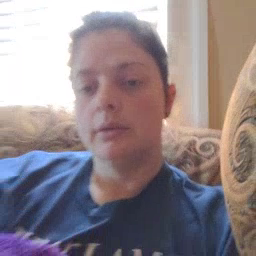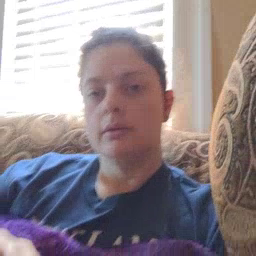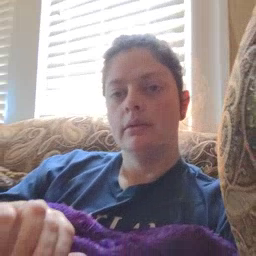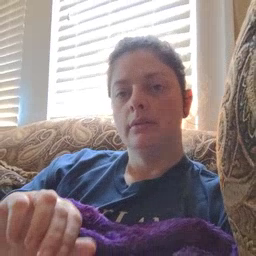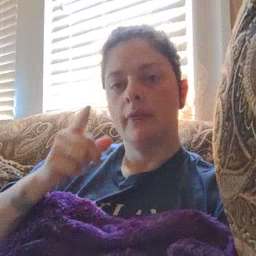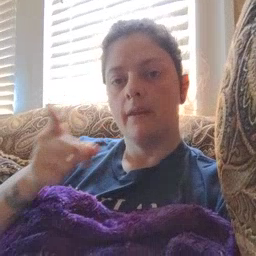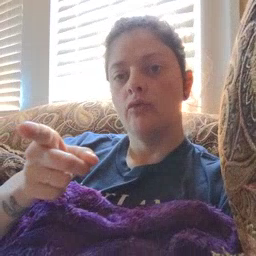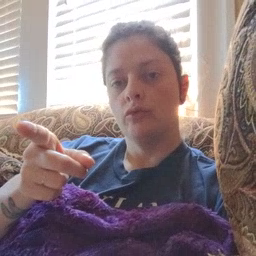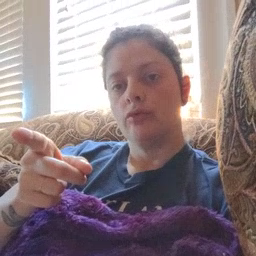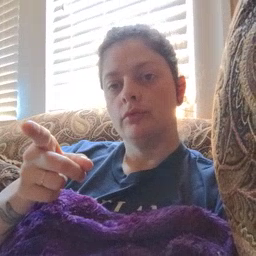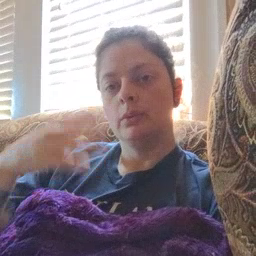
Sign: there